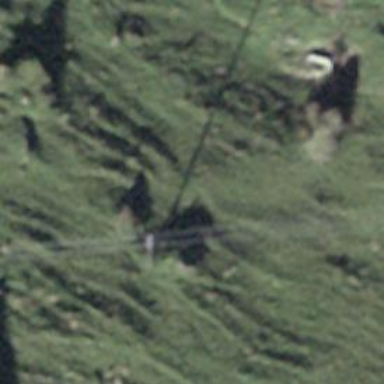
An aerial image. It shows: Minor power line.